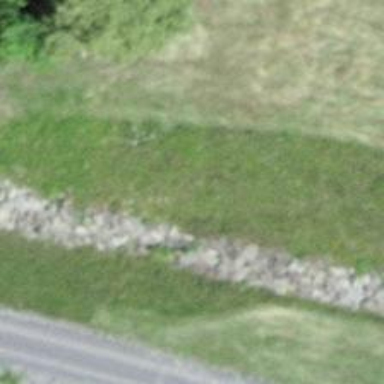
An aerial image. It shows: There is embankment in the scene.